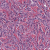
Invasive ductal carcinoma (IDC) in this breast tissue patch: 1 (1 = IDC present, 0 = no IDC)